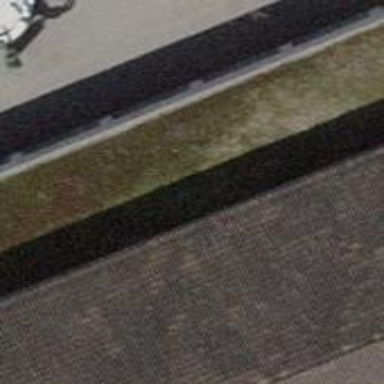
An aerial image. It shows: View of roof of building.